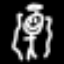
Label: angel